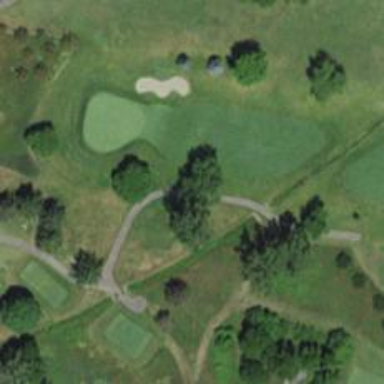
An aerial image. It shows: Service road designated as golf cart path.